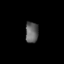
Tissue: lung
Cell type: Myeloid cells
Senescence score: 0.5795
Nuclear area (px): 266
Mean DAPI intensity: 97.15